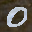
Label: 0